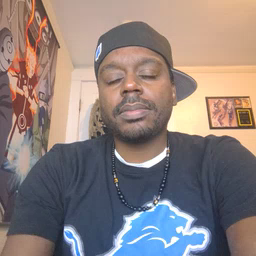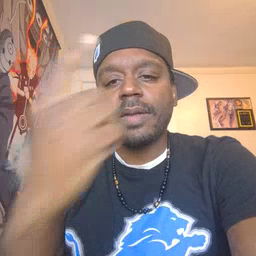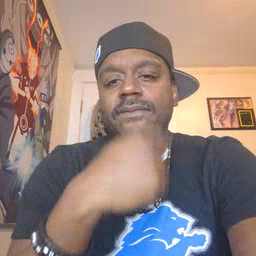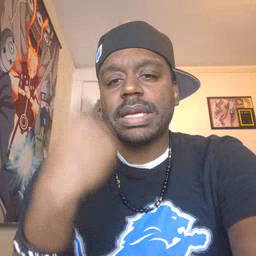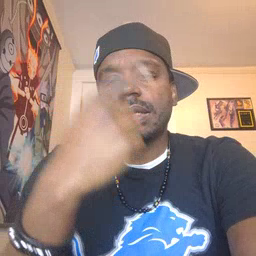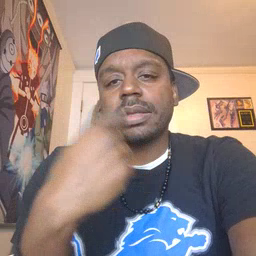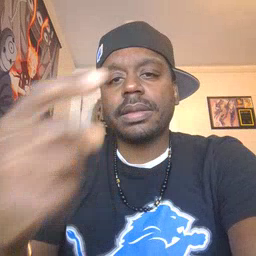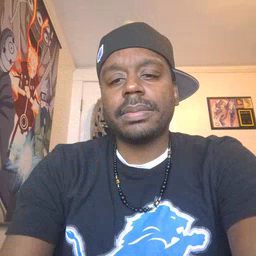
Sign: face